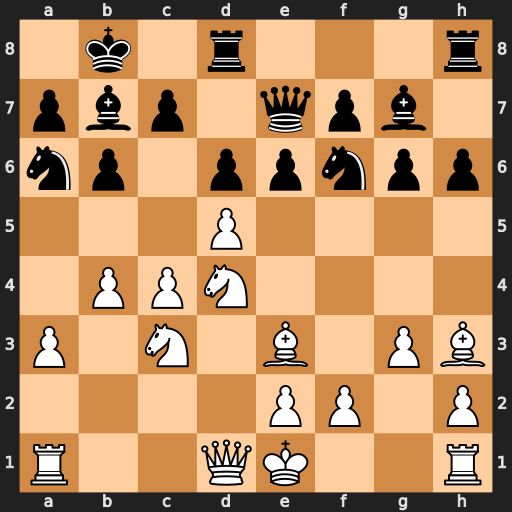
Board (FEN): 1k1r3r/pbp1qpb1/np1ppnpp/3P4/1PPN4/P1N1B1PB/4PP1P/R2QK2R
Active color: w
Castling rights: KQ
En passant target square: -
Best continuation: Nc6+ Bxc6 dxc6